Field crop: tomato
Growth stage: 1
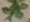
Species: solanum